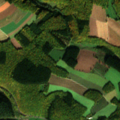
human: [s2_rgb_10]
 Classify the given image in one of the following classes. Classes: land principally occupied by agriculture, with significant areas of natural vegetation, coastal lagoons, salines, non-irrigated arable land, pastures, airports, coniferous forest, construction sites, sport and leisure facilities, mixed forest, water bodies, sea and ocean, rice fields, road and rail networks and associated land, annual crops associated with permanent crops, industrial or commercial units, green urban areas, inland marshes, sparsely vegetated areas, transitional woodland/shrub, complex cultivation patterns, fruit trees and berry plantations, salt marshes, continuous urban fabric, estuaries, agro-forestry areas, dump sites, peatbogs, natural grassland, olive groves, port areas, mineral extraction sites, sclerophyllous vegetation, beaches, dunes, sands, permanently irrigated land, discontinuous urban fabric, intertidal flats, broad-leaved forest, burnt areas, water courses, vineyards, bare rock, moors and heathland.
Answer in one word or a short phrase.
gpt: non-irrigated arable land, complex cultivation patterns, land principally occupied by agriculture, with significant areas of natural vegetation, broad-leaved forest, coniferous forest, mixed forest